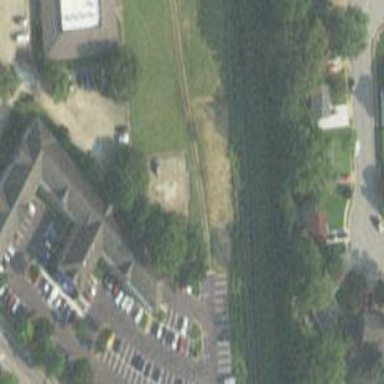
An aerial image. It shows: Building that is motel.